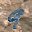
Label: 9